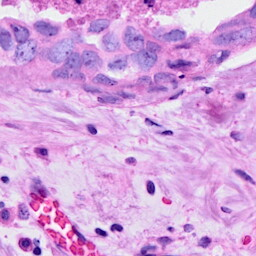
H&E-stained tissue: Breast